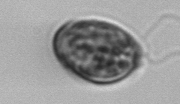
Label: Prorocentrum